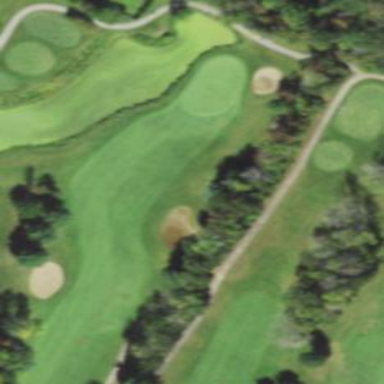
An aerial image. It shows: Golf fairway surrounded by grass.